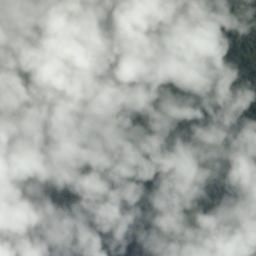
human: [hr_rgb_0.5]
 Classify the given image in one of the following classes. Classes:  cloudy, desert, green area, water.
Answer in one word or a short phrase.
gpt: cloudy